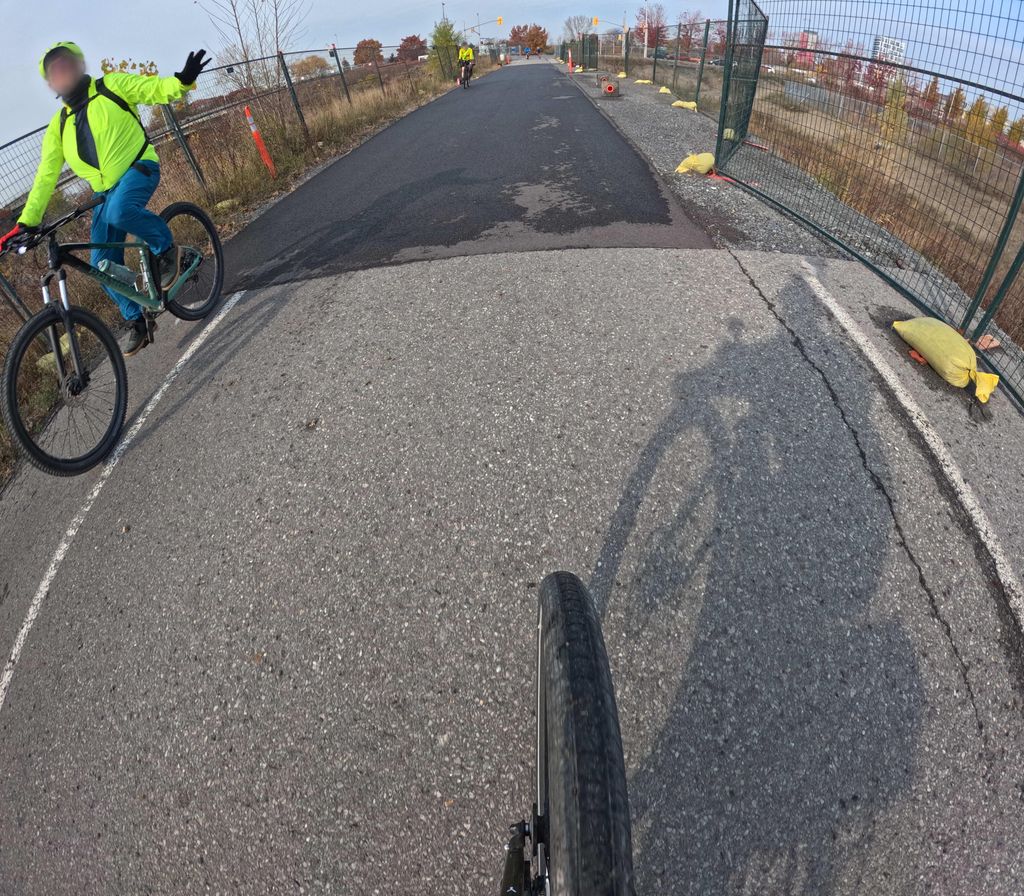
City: ottawa-gatineau